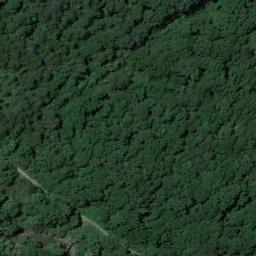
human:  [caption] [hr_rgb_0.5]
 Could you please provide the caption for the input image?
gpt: This is a dense forest .

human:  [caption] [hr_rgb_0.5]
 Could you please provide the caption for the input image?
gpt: There is a road goes through the forest .

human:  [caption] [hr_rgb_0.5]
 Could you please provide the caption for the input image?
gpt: The forest has a lot of dense green trees of different heights and a road goes through the forest .

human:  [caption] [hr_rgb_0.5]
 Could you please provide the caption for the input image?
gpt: A narrow and curved  road passes through the dense  forest .

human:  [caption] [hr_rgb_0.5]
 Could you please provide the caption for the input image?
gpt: A narrow path goes through a green forest .